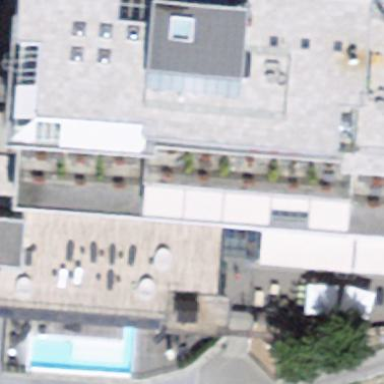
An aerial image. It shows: Hotel building.